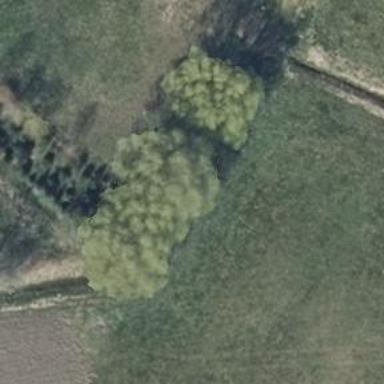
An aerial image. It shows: Deciduous broadleaved tree.